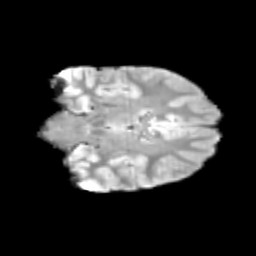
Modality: T2w
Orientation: coronal
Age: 10
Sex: male
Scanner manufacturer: siemens
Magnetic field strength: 3 T
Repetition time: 3.8 s
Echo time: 0.07 s